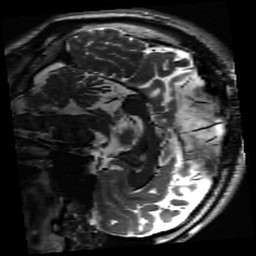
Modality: inplaneT2
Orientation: sagittal